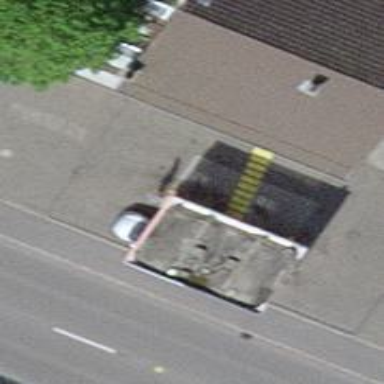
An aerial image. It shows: Fuel station.